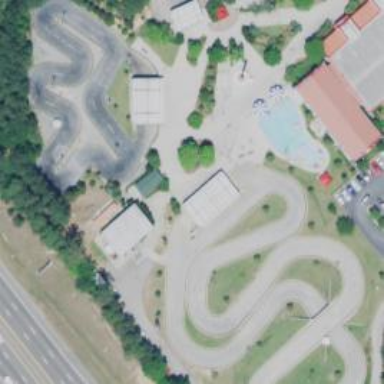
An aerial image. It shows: Raceway for motor sports.